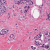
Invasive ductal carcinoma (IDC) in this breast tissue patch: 1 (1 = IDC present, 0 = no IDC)